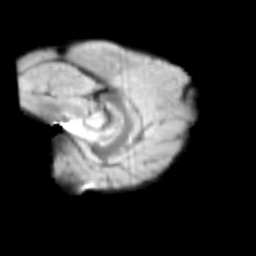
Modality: T2w
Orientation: sagittal
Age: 9
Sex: female
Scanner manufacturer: siemens
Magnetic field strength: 3 T
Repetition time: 3.8 s
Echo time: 0.07 s